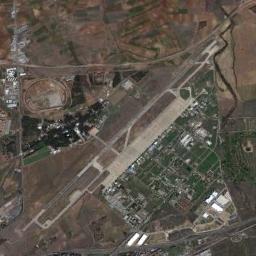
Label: airport